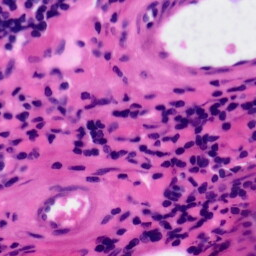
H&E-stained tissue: Tonsil